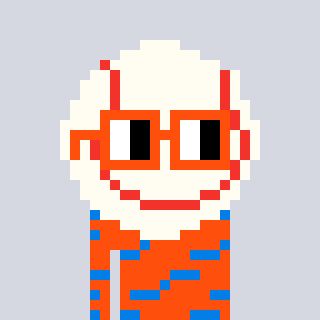
a pixel art character with square orange glasses, a baseball ball-shaped head and a orange-colored body on a cool background